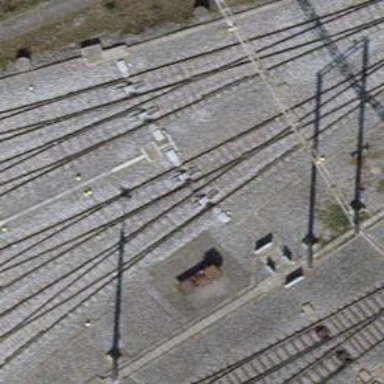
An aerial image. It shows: Railway switch.